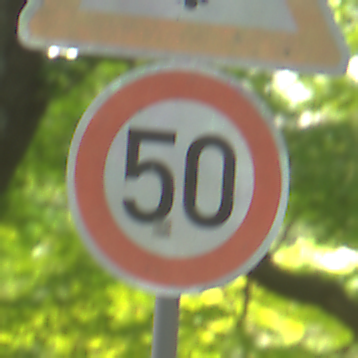
Verkehrszeichen: Geschwindigkeit50
Zusatzzeichen oben: SchneeOderEisglaette
Umgebung: Outdoor, RoadRail
Tageszeit: MorningAfternoon
Wetter: Clear
Licht: Natural
Jahreszeit: NotSpecified
Kontrast: LowContrast